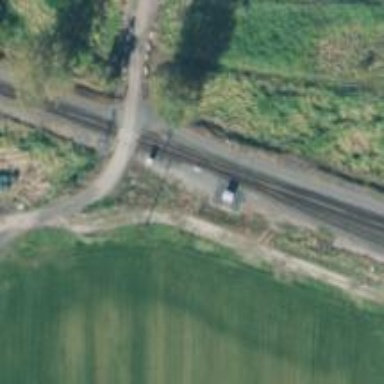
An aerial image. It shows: Site related to railway infrastructure.